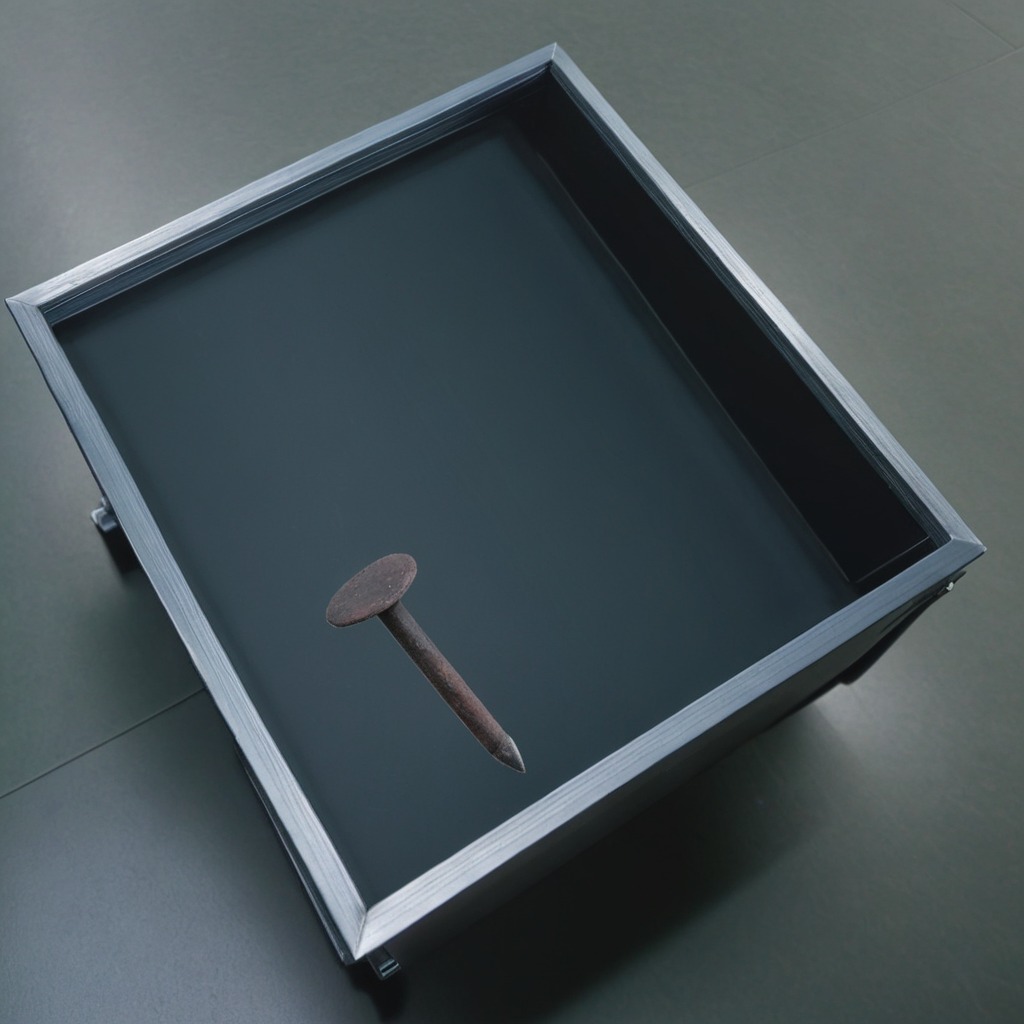
An iron nail is lying on a toolbox surface in an airplane hangar workshop 8K.